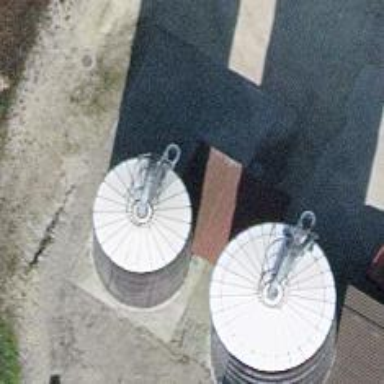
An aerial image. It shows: Farm building.